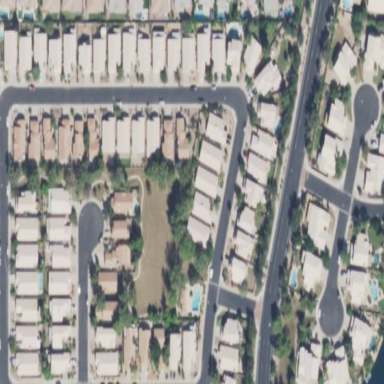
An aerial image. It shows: This residential area consists of single-family homes.